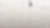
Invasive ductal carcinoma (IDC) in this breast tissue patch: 0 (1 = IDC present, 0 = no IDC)